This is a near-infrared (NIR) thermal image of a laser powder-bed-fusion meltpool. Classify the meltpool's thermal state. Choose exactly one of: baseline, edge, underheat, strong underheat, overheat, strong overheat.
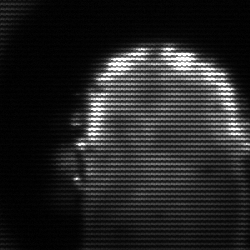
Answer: baseline